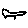
Label: bird